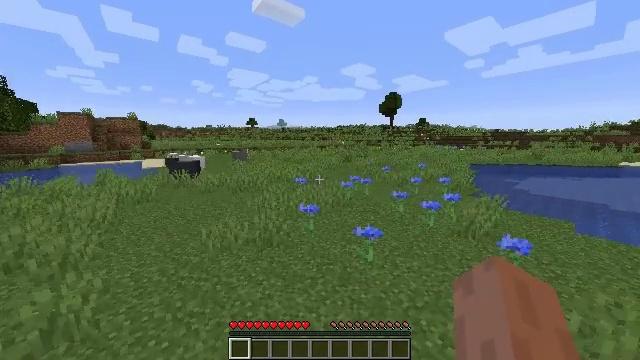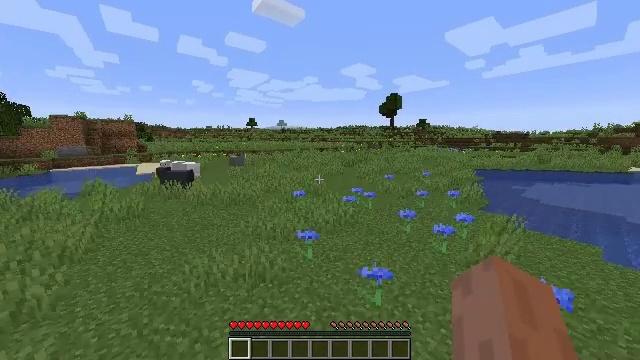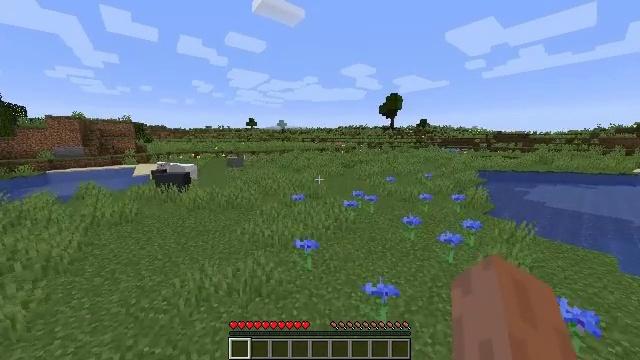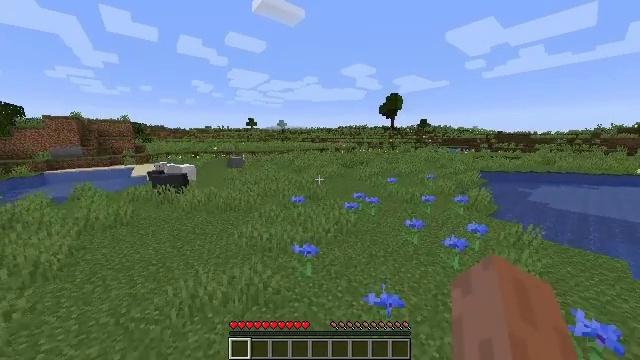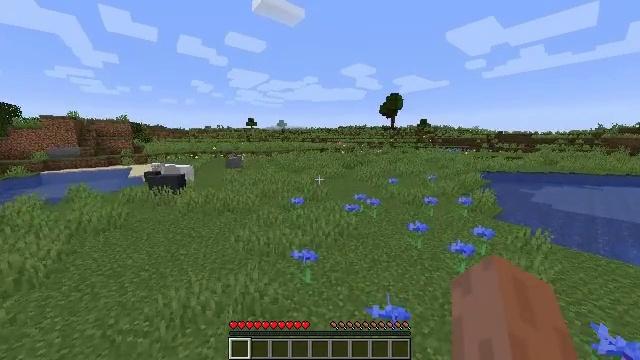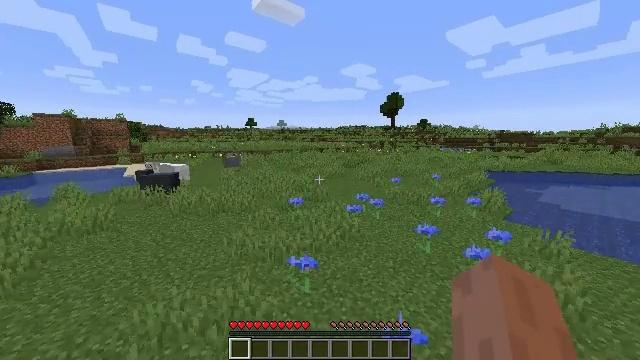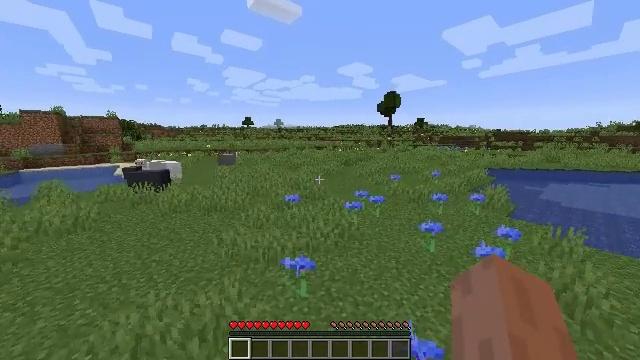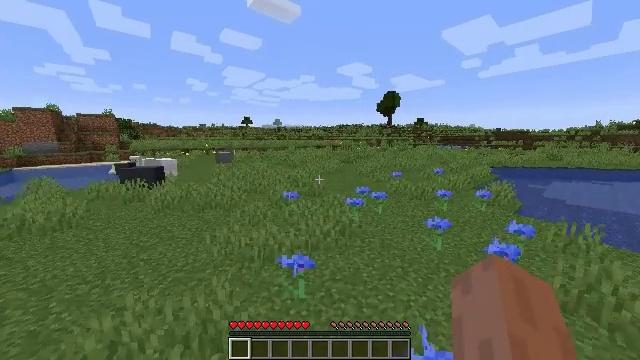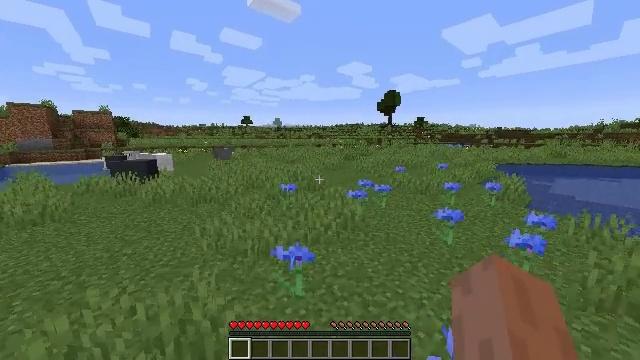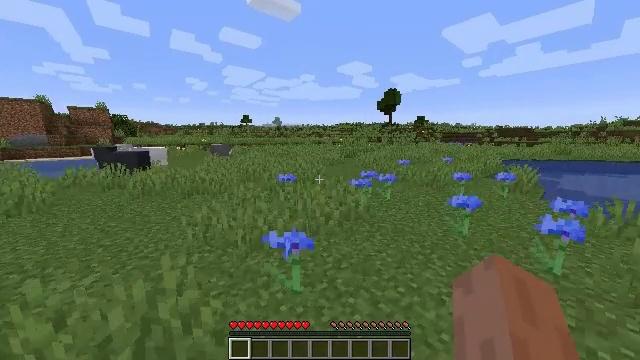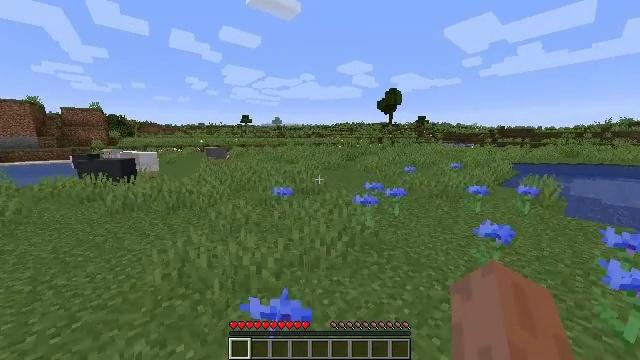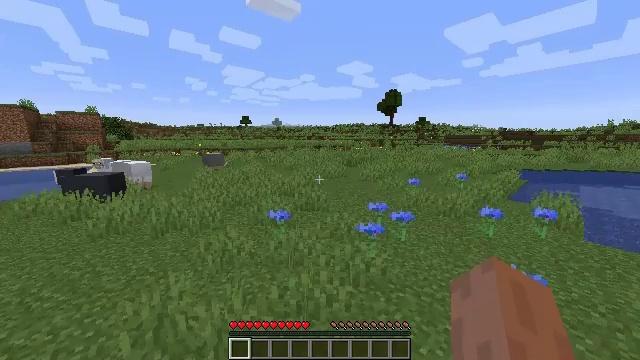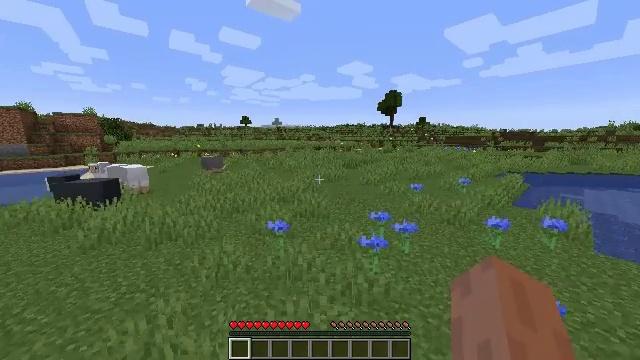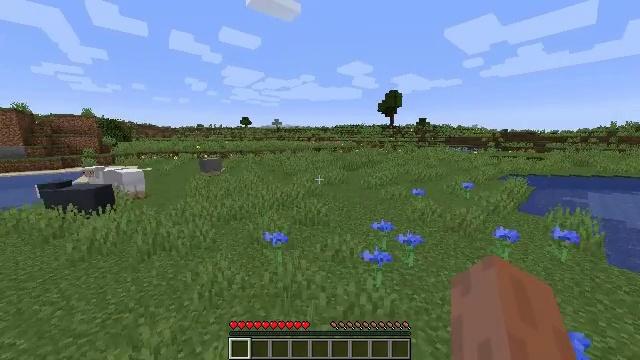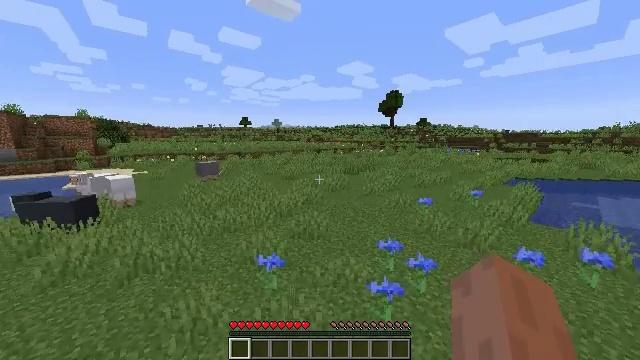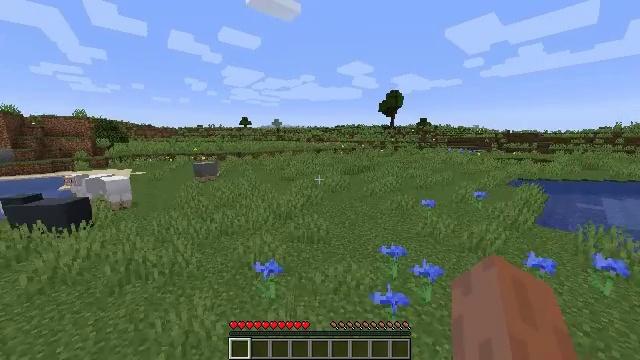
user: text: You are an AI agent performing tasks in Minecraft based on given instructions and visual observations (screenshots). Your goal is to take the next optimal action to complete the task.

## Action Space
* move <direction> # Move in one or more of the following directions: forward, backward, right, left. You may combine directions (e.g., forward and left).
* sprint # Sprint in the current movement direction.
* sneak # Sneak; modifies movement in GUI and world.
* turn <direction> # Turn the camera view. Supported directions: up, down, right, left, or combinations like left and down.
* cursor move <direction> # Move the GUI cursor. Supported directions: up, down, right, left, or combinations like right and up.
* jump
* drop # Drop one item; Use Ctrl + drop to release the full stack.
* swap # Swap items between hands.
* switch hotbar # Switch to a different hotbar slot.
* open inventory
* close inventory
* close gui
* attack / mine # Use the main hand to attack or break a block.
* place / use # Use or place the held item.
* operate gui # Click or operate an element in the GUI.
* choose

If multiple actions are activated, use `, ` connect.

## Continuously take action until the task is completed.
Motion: motion action
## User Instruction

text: Pick the peony from the grass.
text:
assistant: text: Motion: move forward, sprint, jump
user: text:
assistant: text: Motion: move forward, sprint, jump
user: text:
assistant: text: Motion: move forward, sprint, jump
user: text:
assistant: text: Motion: move forward, sprint, jump
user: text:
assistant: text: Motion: move forward, sprint, jump
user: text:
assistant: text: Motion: move forward, sprint, jump
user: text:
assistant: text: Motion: move forward, sprint, jump
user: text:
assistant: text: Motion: move forward, sprint, jump
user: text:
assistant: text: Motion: move forward, sprint, jump
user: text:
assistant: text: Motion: move forward, sprint, jump
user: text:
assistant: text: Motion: move forward, sprint, jump
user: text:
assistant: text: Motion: move forward, sprint, jump
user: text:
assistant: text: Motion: move forward, sprint, jump
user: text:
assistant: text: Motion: move forward, sprint, jump
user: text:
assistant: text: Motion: move forward, sprint, jump
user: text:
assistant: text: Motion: move forward, sprint, jump
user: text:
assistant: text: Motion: move forward, sprint, jump
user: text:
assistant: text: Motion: move forward, sprint, jump
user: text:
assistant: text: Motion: move forward, sprint, jump
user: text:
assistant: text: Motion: move forward, sprint, jump
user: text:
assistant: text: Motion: move forward, sprint, jump
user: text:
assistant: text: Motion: move forward, sprint, jump
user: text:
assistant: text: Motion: move forward, sprint, jump
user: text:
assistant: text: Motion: move forward, sprint, jump
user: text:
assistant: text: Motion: move forward, sprint, jump
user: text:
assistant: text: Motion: move forward, sprint, jump
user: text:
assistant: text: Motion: move forward, sprint, jump
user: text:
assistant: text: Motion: move forward, sprint, jump
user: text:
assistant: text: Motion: move forward, sprint, jump
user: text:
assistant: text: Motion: move forward, sprint, jump